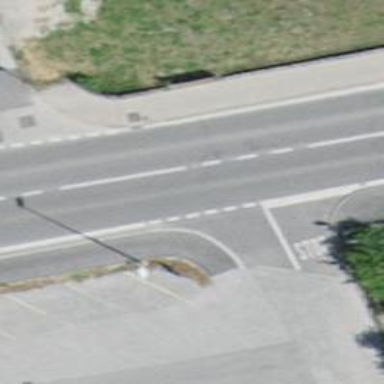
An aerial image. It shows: Asphalt sidewalk along the footway.